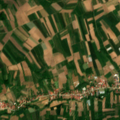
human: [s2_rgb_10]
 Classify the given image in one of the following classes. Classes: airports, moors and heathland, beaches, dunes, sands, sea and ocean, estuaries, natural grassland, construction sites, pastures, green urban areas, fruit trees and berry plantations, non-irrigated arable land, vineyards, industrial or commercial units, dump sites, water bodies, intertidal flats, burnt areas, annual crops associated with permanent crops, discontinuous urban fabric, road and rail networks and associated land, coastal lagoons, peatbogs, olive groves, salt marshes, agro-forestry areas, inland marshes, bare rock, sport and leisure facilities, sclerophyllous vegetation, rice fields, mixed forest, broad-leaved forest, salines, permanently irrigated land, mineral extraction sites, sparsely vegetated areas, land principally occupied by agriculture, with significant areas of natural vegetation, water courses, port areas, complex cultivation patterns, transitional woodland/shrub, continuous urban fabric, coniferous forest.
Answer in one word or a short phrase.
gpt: discontinuous urban fabric, non-irrigated arable land, complex cultivation patterns, land principally occupied by agriculture, with significant areas of natural vegetation